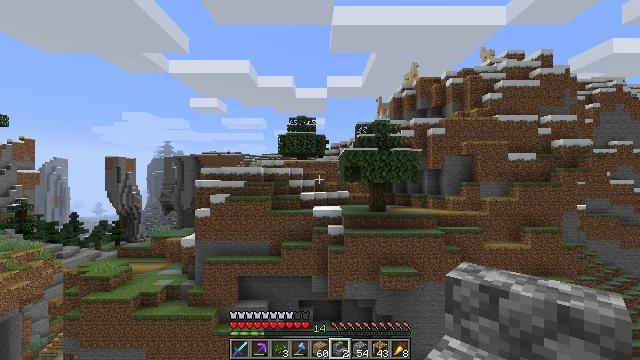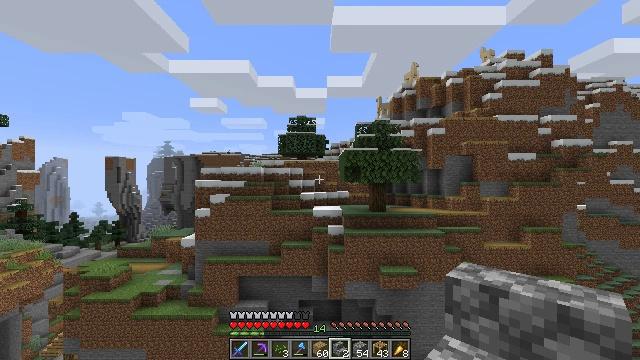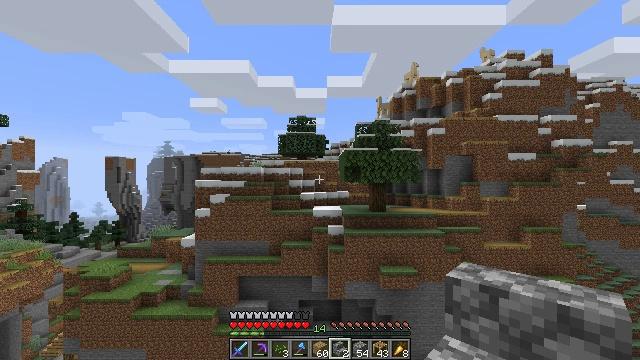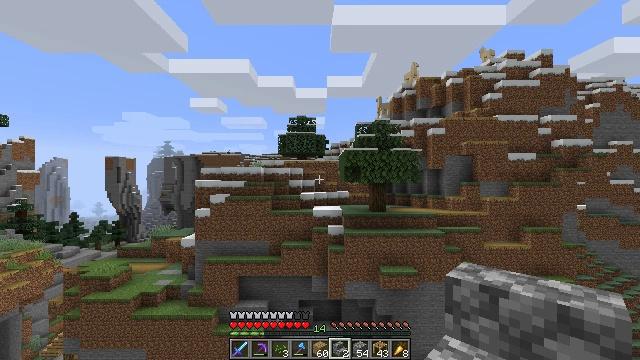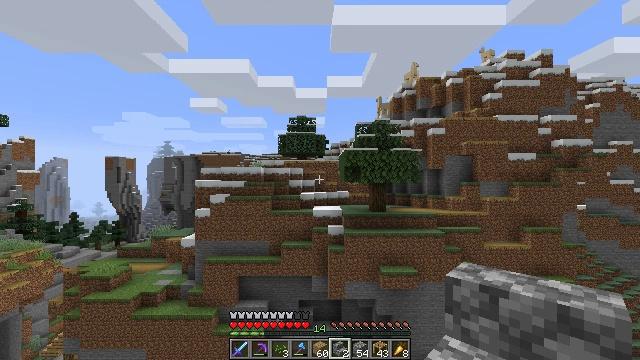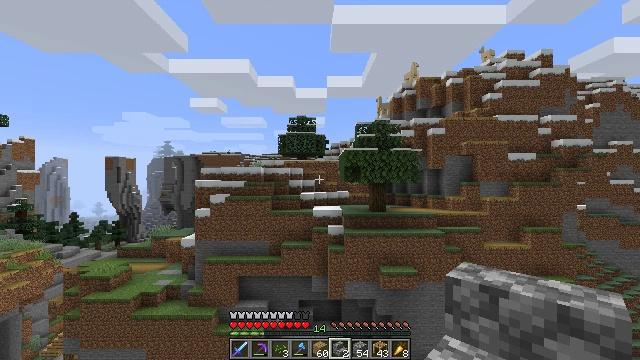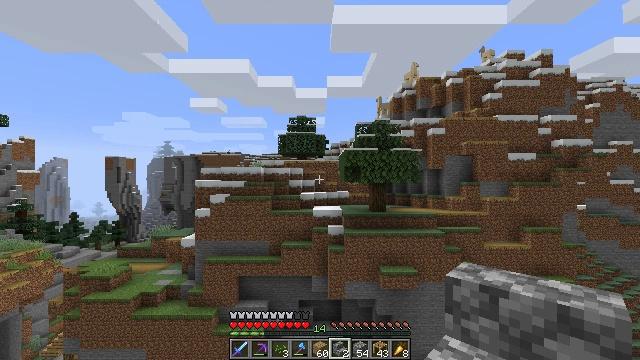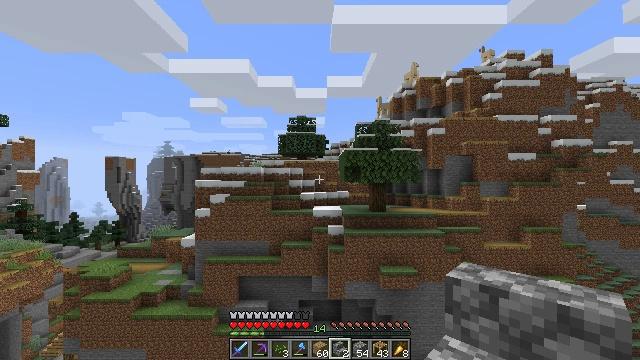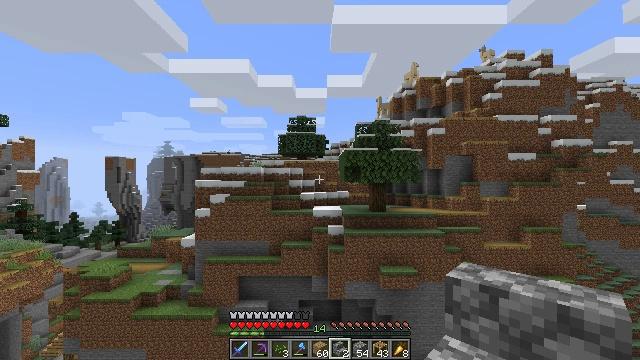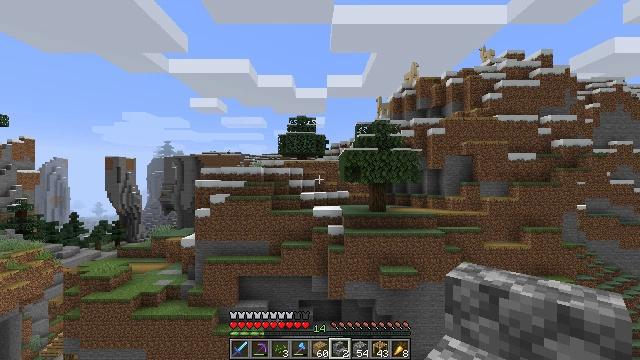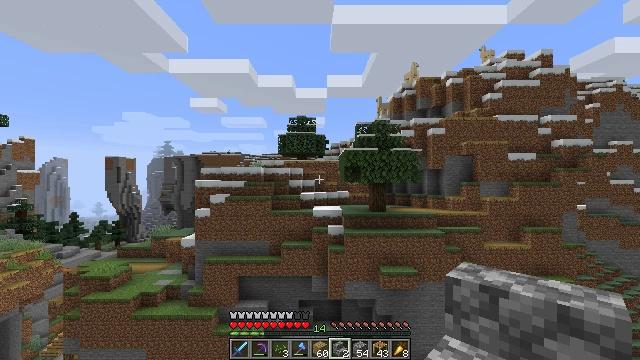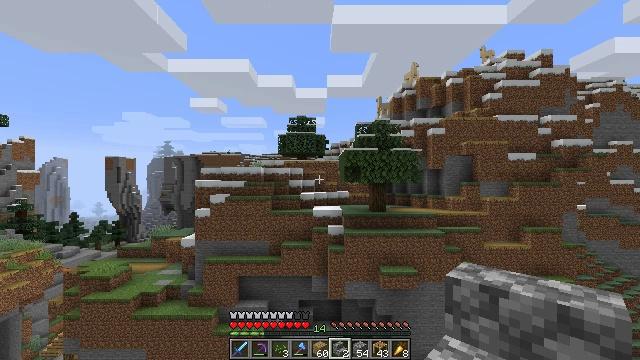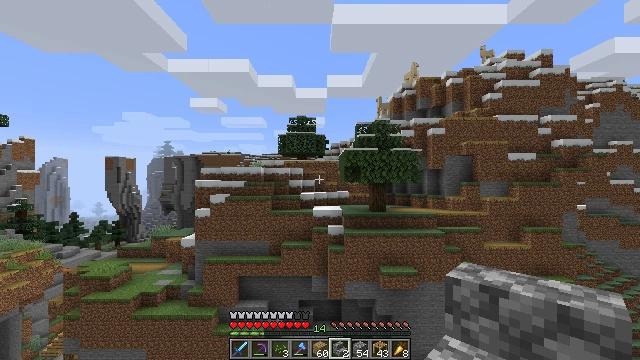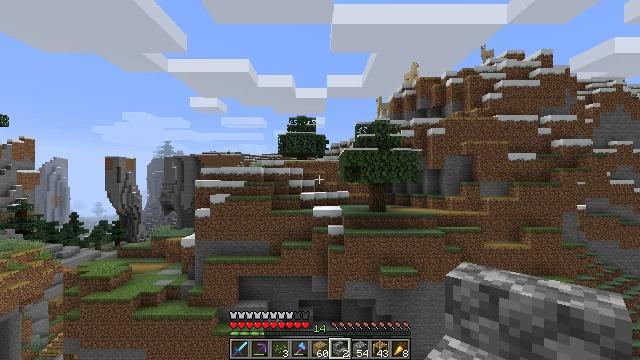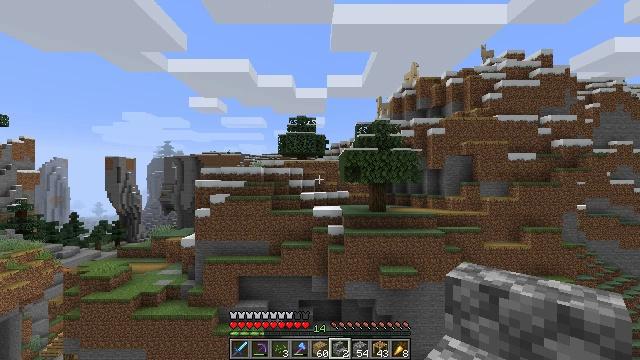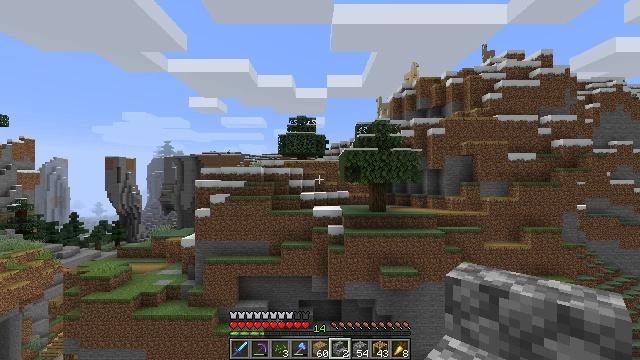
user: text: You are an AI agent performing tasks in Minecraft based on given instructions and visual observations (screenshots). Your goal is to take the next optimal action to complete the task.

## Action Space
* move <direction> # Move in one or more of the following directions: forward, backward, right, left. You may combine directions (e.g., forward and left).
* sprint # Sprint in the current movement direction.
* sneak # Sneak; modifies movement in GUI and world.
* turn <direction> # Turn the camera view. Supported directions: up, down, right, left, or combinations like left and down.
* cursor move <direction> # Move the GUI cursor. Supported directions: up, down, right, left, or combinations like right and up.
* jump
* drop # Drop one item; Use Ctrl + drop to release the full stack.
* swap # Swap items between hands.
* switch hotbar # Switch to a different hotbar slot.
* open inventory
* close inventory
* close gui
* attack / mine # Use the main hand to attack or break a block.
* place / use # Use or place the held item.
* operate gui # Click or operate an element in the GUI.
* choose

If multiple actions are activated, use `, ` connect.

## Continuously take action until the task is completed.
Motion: motion action
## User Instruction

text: Break the scaffolding for reuse.
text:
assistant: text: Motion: no_op
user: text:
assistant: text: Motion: no_op
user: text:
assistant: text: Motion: no_op
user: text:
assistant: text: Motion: no_op
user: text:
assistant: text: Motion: no_op
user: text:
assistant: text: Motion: no_op
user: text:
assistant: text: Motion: no_op
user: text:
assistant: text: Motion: no_op
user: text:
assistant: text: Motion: no_op
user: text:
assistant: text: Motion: no_op
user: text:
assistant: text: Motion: no_op
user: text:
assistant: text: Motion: no_op
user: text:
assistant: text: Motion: no_op
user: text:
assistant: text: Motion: no_op
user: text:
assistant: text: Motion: no_op
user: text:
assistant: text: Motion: no_op
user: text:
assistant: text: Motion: no_op
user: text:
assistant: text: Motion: no_op
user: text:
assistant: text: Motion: no_op
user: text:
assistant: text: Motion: no_op
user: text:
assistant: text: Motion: no_op
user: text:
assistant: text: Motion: no_op
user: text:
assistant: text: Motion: no_op
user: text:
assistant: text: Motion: no_op
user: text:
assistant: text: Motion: no_op
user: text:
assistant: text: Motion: no_op
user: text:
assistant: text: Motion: no_op
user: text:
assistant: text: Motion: no_op
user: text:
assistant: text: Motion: no_op
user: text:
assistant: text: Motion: no_op